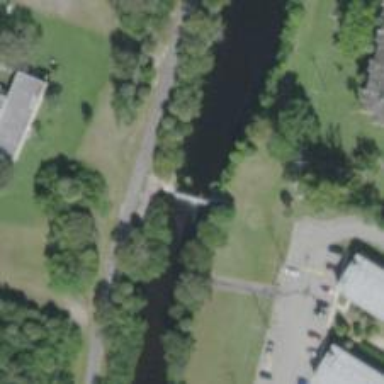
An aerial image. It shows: Weir along the waterway.